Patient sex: M
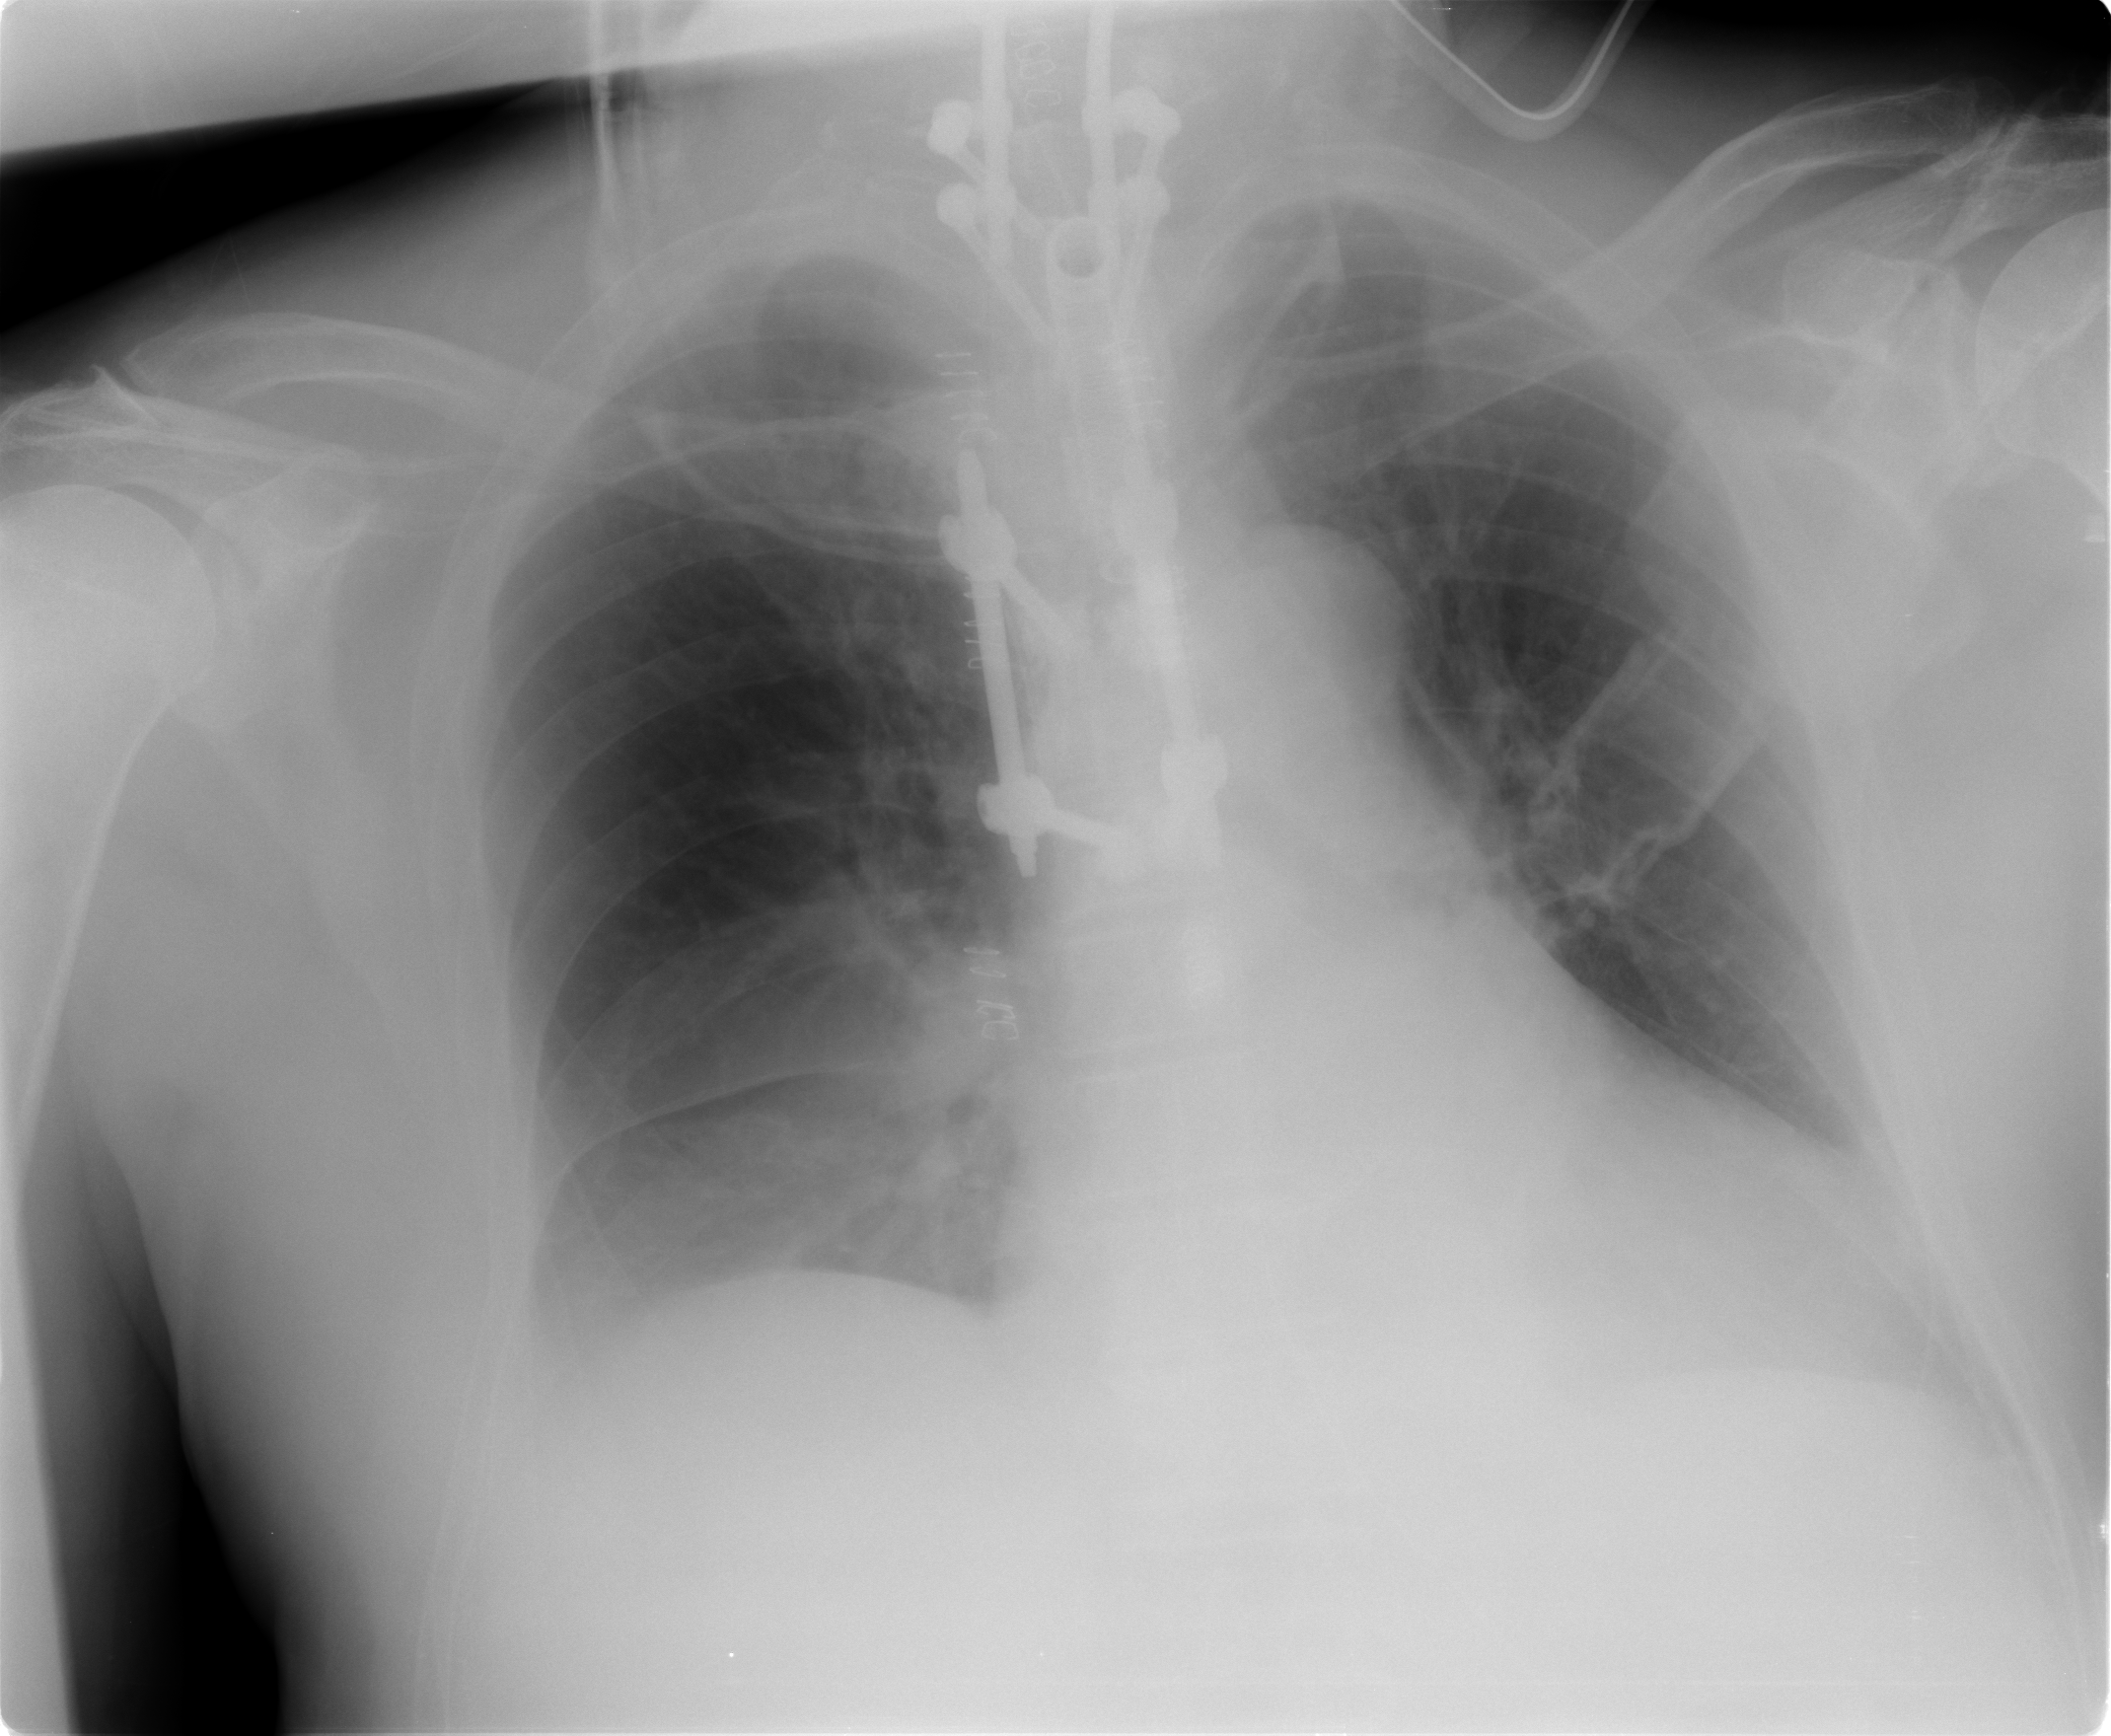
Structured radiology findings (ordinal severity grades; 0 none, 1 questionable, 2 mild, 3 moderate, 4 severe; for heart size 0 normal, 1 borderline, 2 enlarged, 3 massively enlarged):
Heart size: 2
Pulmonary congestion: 0
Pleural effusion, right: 2
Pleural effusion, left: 1
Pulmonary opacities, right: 0
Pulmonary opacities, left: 0
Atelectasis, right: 2
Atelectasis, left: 2